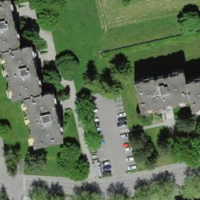
EUNIS habitat code: 54
Species observed at this site:
Veronica chamaedrys
Bombus lapidarius
Sturnus vulgaris
Silene nutans
Apis mellifera
Salvia pratensis
Turdus merula
Orgyia antiqua
Knautia arvensis
Pseudochorthippus parallelus
Bellis perennis
Aesculus hippocastanum